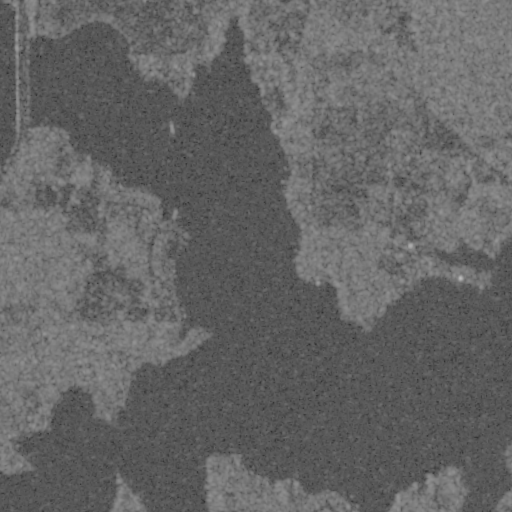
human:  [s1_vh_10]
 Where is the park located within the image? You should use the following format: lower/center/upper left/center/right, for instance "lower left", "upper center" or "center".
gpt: The park is located in the upper right of the image.
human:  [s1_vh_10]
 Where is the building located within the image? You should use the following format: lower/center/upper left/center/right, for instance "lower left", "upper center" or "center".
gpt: The building is located in the upper right of the image.
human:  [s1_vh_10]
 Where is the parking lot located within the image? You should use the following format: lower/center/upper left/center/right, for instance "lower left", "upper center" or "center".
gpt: There is no parking lot in the image.

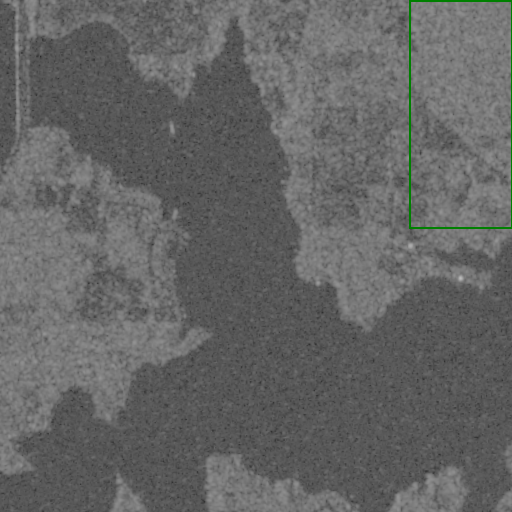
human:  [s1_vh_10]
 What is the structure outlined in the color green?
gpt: The structure outlined in green is a park.
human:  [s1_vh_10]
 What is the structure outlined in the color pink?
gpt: There is no pink outline.